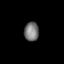
Tissue: lung
Cell type: Epithelial cells
Senescence score: 0.2319
Nuclear area (px): 269
Mean DAPI intensity: 120.546